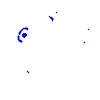
Particle: pion